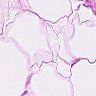
Metastatic tissue present: no